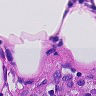
Metastatic tissue present: no